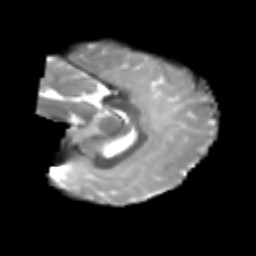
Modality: T2w
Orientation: sagittal
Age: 7
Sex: male
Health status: healthy